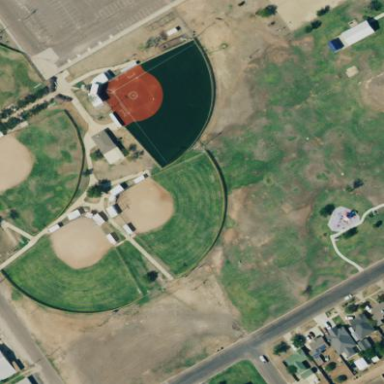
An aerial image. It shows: Baseball pitch for leisure land activities.